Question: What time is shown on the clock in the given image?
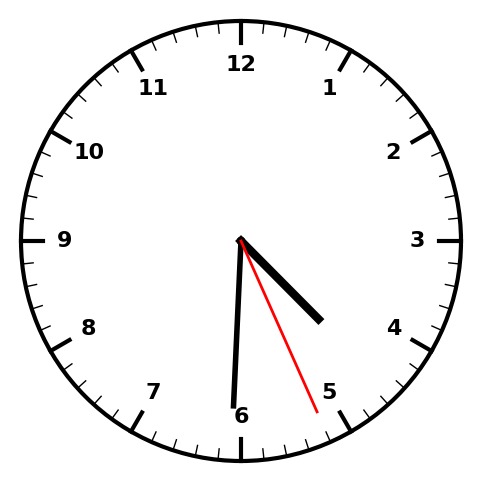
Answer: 04:30:26